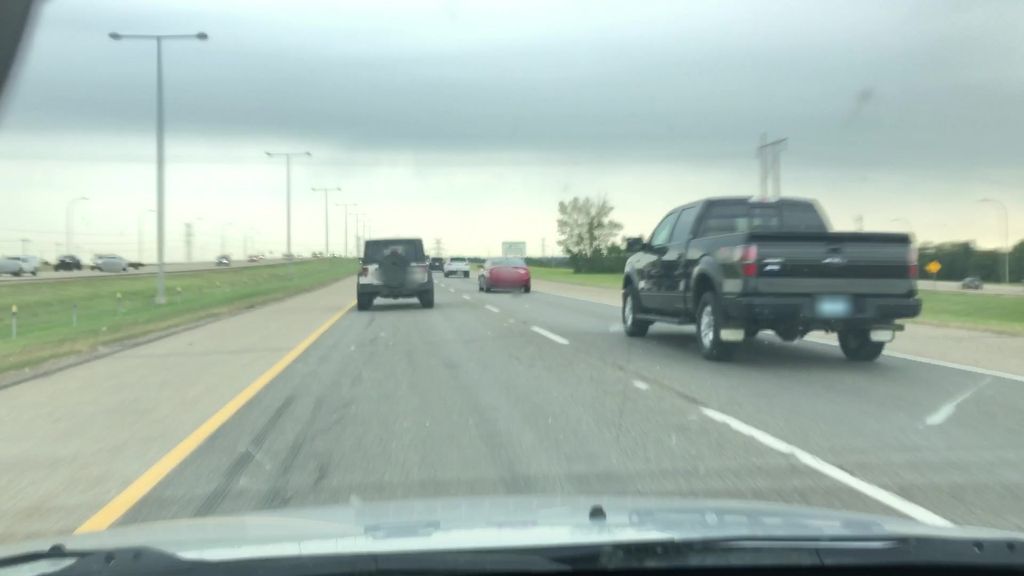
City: edmonton